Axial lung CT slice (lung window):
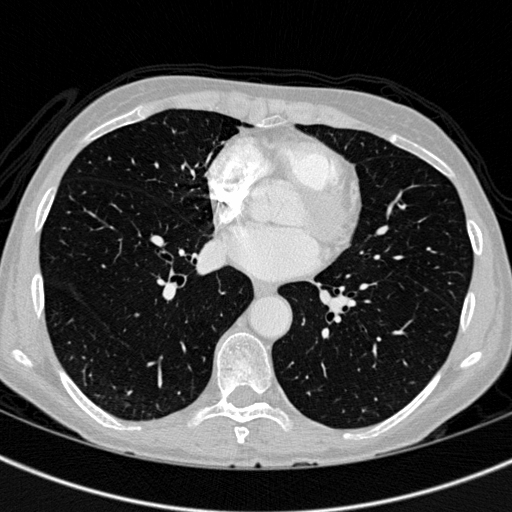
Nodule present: no